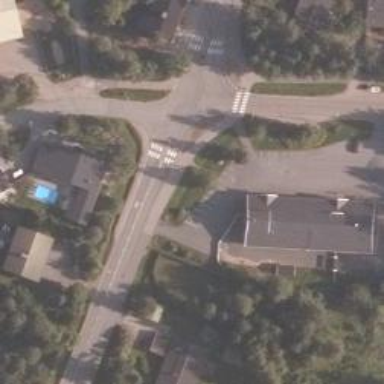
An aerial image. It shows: Asphalt cycleway.